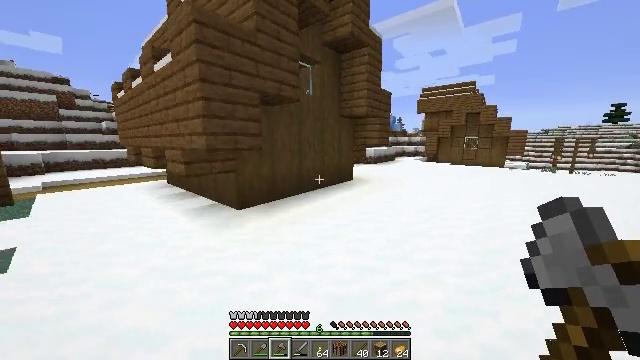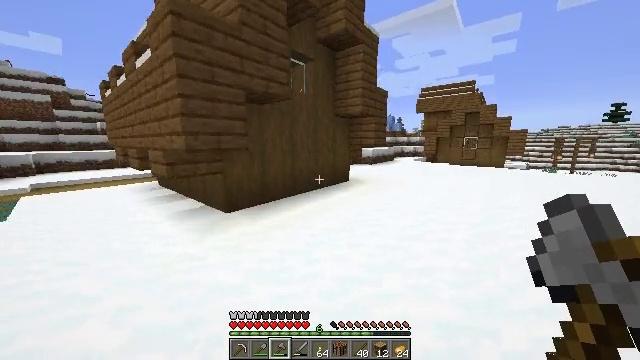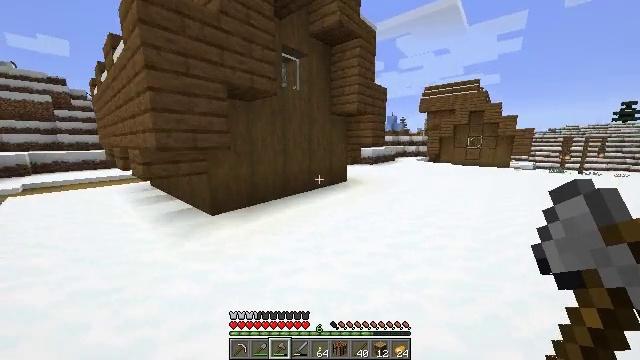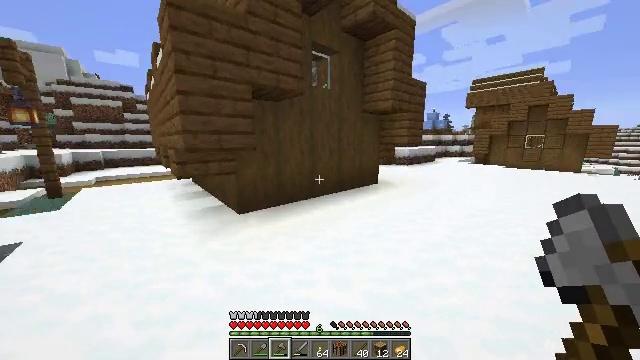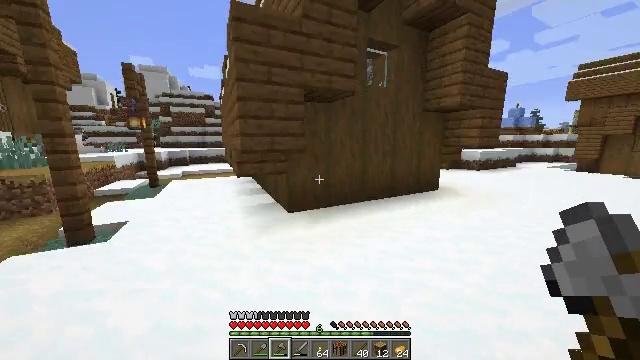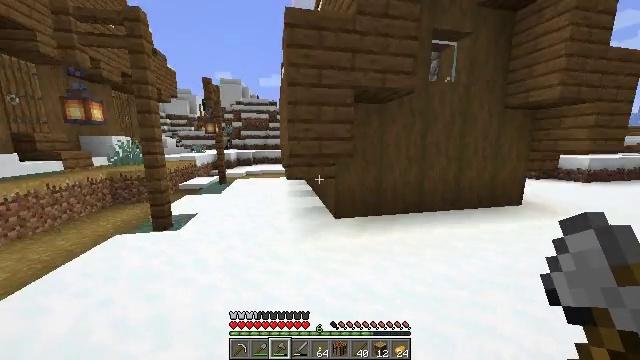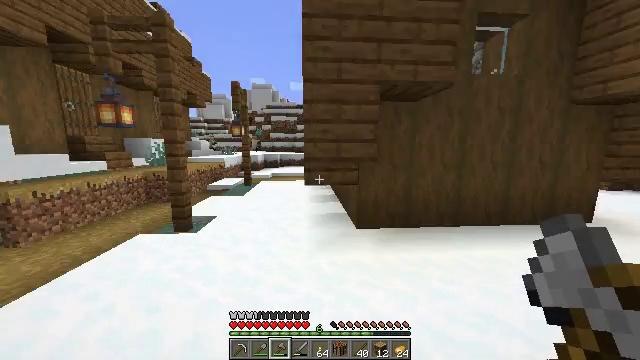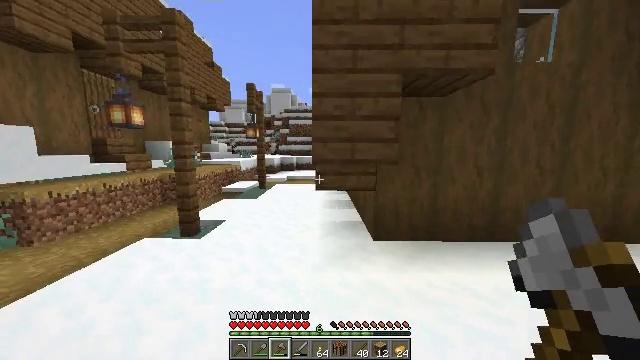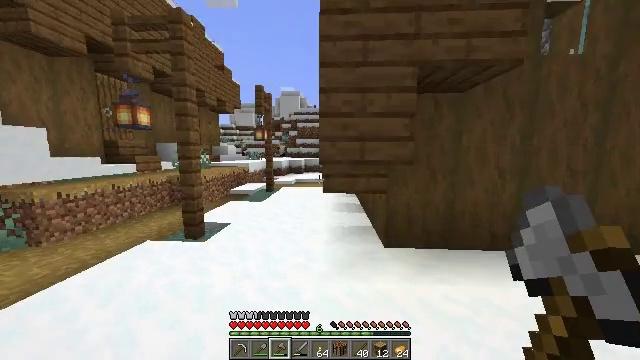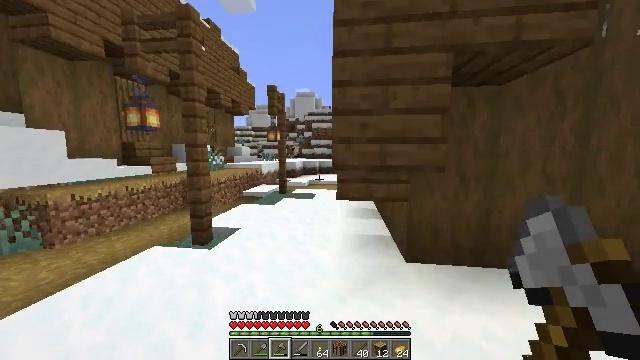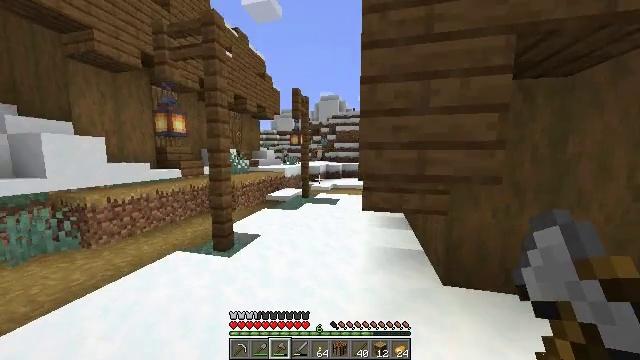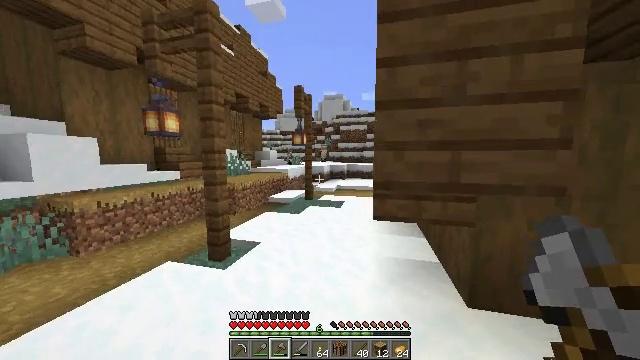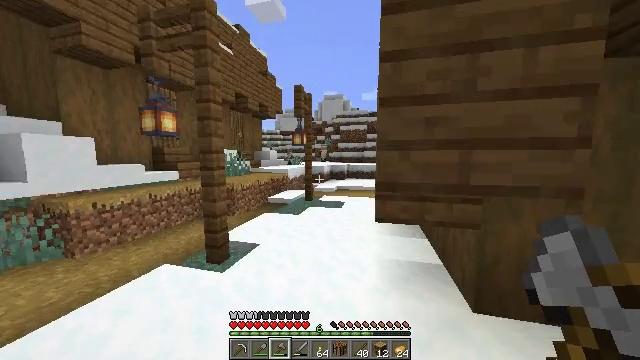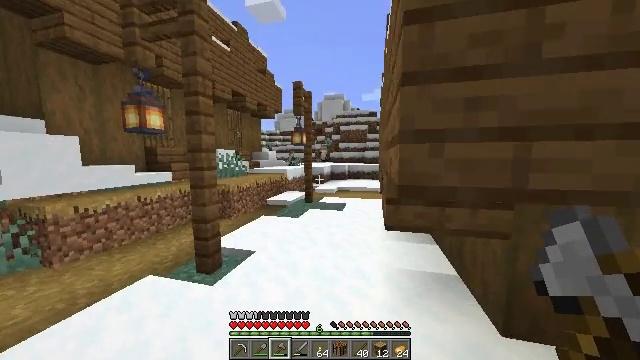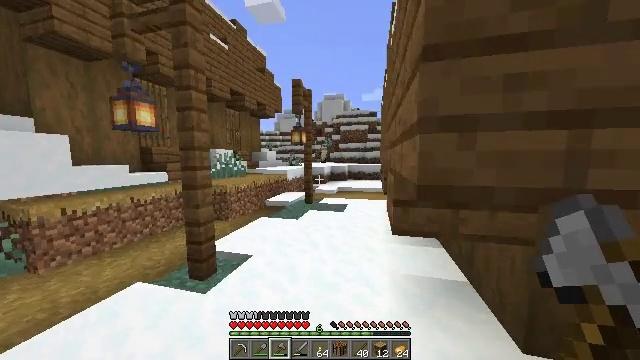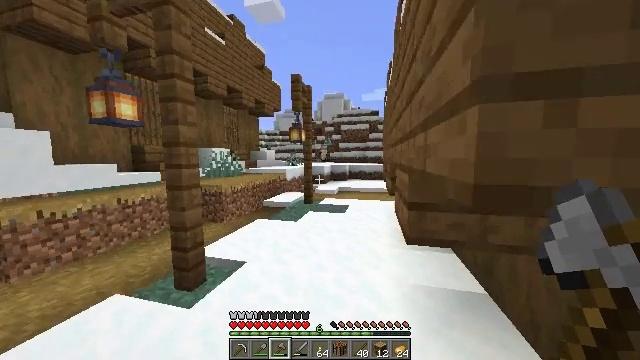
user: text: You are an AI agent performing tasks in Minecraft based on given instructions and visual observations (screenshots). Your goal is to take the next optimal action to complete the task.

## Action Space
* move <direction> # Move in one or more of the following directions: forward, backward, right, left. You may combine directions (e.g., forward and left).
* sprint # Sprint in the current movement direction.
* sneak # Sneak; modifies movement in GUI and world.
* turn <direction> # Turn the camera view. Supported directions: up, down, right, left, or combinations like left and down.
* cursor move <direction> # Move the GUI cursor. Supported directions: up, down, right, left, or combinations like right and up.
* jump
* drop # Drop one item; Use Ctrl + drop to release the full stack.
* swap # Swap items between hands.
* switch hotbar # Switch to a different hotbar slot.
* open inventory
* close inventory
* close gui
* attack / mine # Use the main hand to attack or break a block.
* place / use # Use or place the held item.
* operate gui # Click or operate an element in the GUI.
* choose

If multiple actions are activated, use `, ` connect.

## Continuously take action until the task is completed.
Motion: motion action
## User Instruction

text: Collect spruce leaves for landscaping.
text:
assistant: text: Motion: move forward and move right, sprint
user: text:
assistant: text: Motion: move forward and move right, sprint
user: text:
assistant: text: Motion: move forward, sprint, turn left
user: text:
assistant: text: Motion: move forward, sprint, turn left
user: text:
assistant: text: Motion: move forward, sprint, turn left
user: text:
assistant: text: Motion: move forward, sprint, turn left
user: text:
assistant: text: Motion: move forward, sprint, turn left
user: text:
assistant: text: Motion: move forward, sprint, turn left
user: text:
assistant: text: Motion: move forward, sprint, turn left
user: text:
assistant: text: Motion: move forward, sprint, turn left
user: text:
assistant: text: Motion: move forward, sprint, turn left
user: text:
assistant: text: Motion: move forward, sprint
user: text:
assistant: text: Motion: move forward, sprint
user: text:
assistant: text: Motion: move forward, sprint
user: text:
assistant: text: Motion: move forward, sprint
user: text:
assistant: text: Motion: move forward, sprint
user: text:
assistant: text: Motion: move forward, sprint
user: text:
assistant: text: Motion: move forward, sprint, turn left
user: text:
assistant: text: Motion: move forward, sprint, turn left
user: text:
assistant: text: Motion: move forward, sprint, turn left
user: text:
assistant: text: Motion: move forward, sprint, turn left
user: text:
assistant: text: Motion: move forward, sprint, turn left
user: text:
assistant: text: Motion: move forward, sprint, turn left
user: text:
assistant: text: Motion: move forward, sprint
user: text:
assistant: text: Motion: move forward, sprint
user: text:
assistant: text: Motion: move forward and move right, sprint
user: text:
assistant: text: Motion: move forward and move right, sprint, turn left
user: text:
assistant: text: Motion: move forward and move right, sprint, turn left
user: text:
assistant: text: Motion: move forward and move right, sprint, turn left
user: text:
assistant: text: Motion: move forward, sprint, turn left